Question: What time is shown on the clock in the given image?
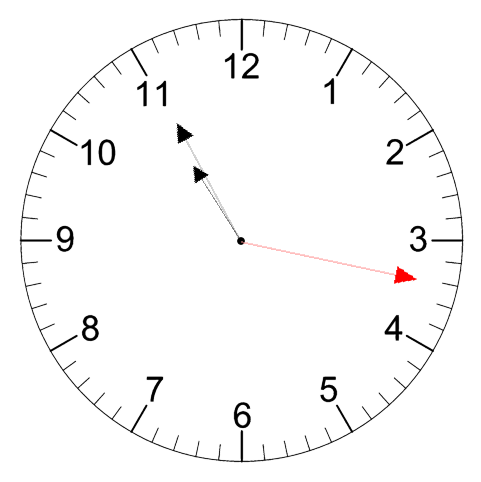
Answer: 10:55:17